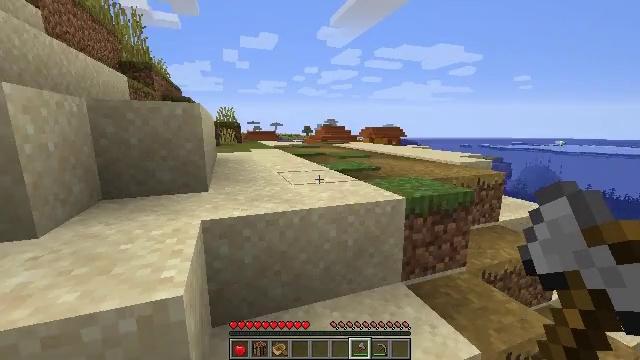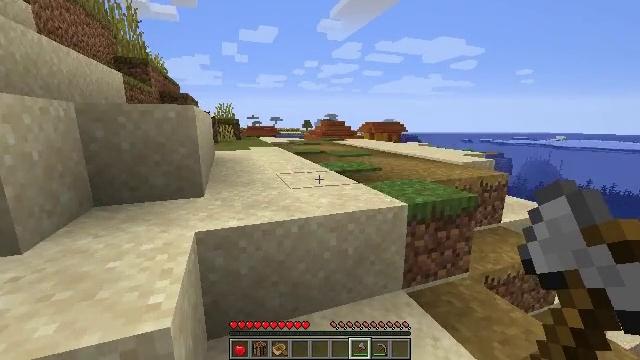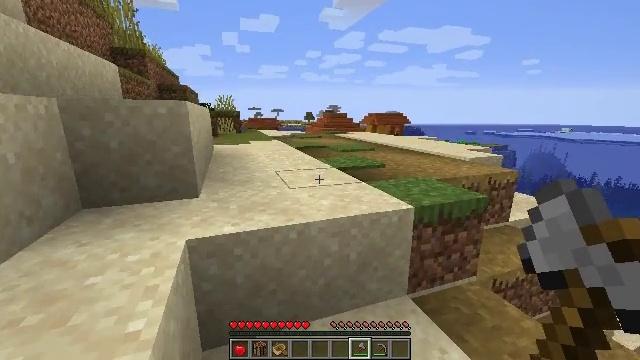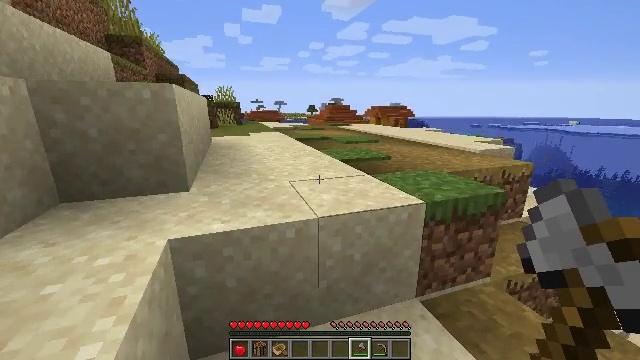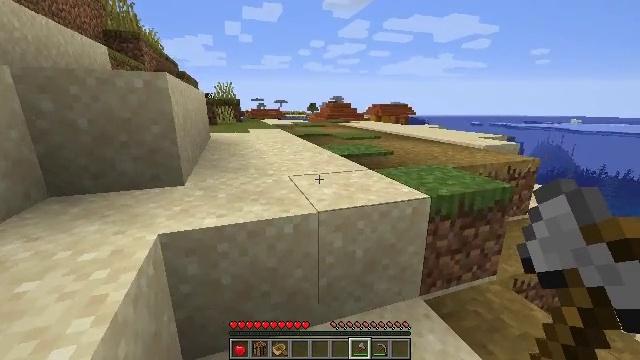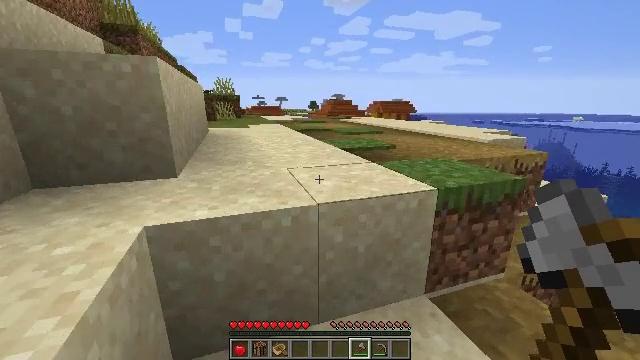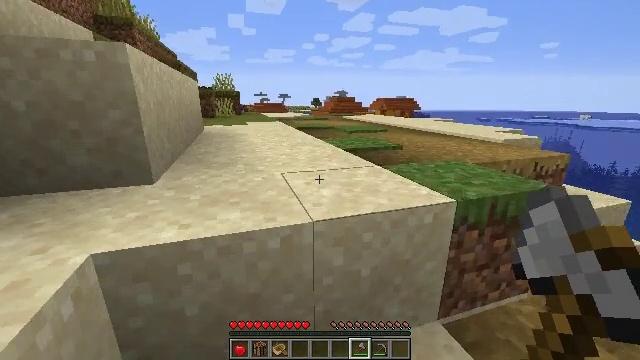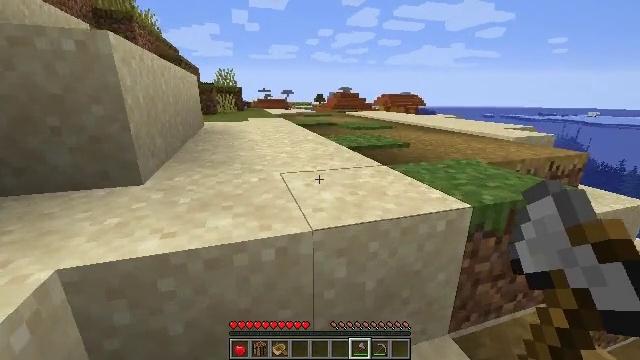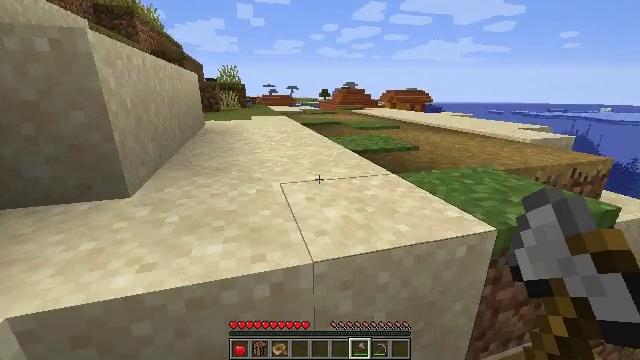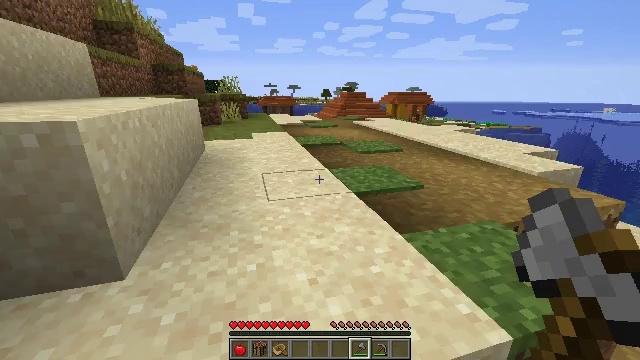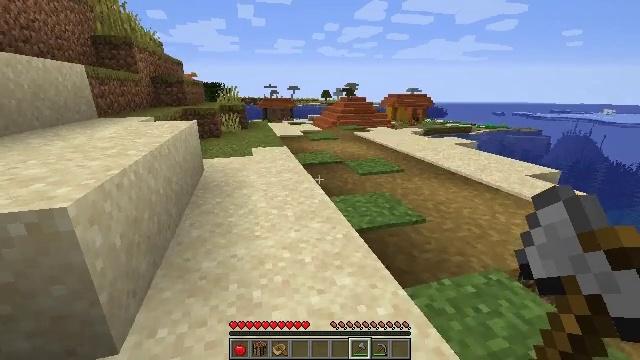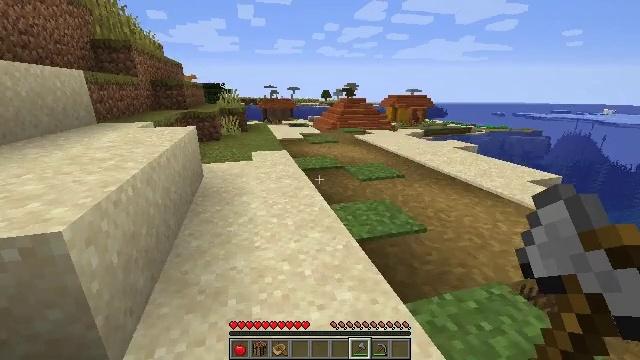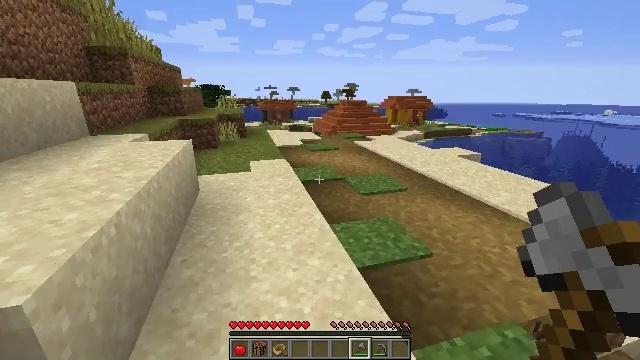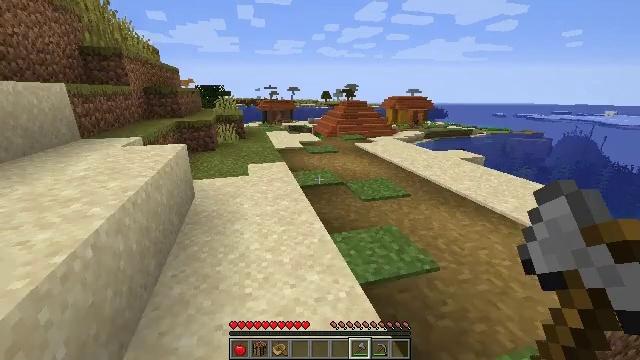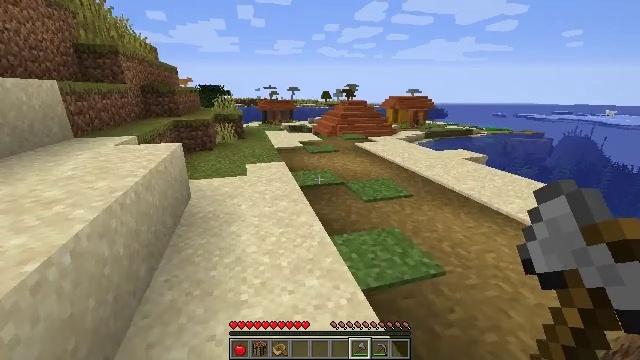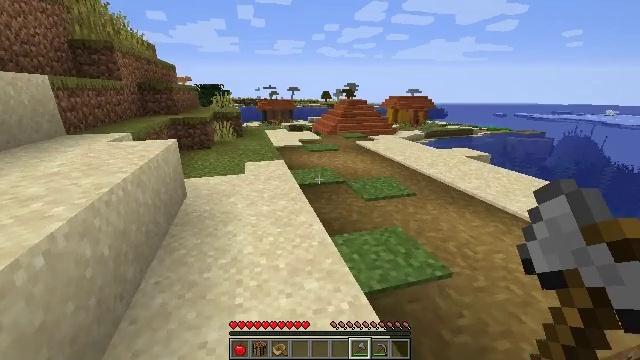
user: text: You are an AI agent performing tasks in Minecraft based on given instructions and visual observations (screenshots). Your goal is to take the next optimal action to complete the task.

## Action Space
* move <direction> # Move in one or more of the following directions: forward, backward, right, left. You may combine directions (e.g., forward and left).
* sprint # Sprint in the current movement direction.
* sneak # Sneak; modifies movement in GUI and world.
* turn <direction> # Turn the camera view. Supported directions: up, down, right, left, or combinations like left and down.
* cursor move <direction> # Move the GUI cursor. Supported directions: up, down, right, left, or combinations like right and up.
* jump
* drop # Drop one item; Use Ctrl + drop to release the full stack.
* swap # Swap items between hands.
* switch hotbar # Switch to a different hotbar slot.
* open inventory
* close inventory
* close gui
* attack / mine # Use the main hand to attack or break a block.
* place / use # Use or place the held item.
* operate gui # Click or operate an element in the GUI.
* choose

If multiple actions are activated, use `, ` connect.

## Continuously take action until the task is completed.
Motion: motion action
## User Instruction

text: Mine a melon block.
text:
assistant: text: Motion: move forward, turn down
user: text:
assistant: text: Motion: move forward, turn down
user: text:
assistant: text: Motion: move forward, turn down
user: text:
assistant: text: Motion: move forward
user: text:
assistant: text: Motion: move forward
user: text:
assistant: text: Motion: move forward
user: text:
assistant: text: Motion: move forward
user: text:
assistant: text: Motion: move forward, turn left, jump
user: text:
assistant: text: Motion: move forward, jump
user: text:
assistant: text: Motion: move forward, jump
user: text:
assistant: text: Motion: move forward, jump
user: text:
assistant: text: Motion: move forward
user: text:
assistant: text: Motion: move forward
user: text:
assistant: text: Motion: move forward
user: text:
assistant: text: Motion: move forward
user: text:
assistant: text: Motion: move forward
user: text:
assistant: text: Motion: move forward
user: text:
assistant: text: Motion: move forward
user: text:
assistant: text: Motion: move forward
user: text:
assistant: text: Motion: move forward
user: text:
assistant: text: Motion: move forward
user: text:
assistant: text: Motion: move forward
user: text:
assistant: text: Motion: move forward
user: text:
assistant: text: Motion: move forward
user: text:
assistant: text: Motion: move forward
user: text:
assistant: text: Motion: move forward
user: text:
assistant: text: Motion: move forward
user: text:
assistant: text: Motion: move forward
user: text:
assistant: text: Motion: move forward
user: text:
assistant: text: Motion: move forward